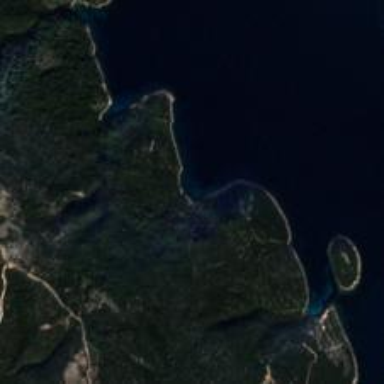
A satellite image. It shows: Beautiful bay with natural surroundings.